Question: I'm completely new to ARIA, so please be gentle if this is a stupid question. Is it proper to give a container div the role of "main" if it contains a sidebar? If I have a nav element floated inside my container div, will adding an ARIA role of "main" to the container div confuse screen readers or is this ok?

Here is an example of the HTML to explain further.
'''
<div id="container" role ="main">
<h1>Content Here</h1>
<nav id="sidebar">
<ul>
<li><a href="foo.com">Foo Item 1</a></li>
<li><a href="foo.com">Foo Item 2</a></li>
<li><a href="foo.com">Foo Item 3</a></li>
</ul>
</nav>
<p>More content</p>
</div>
'''
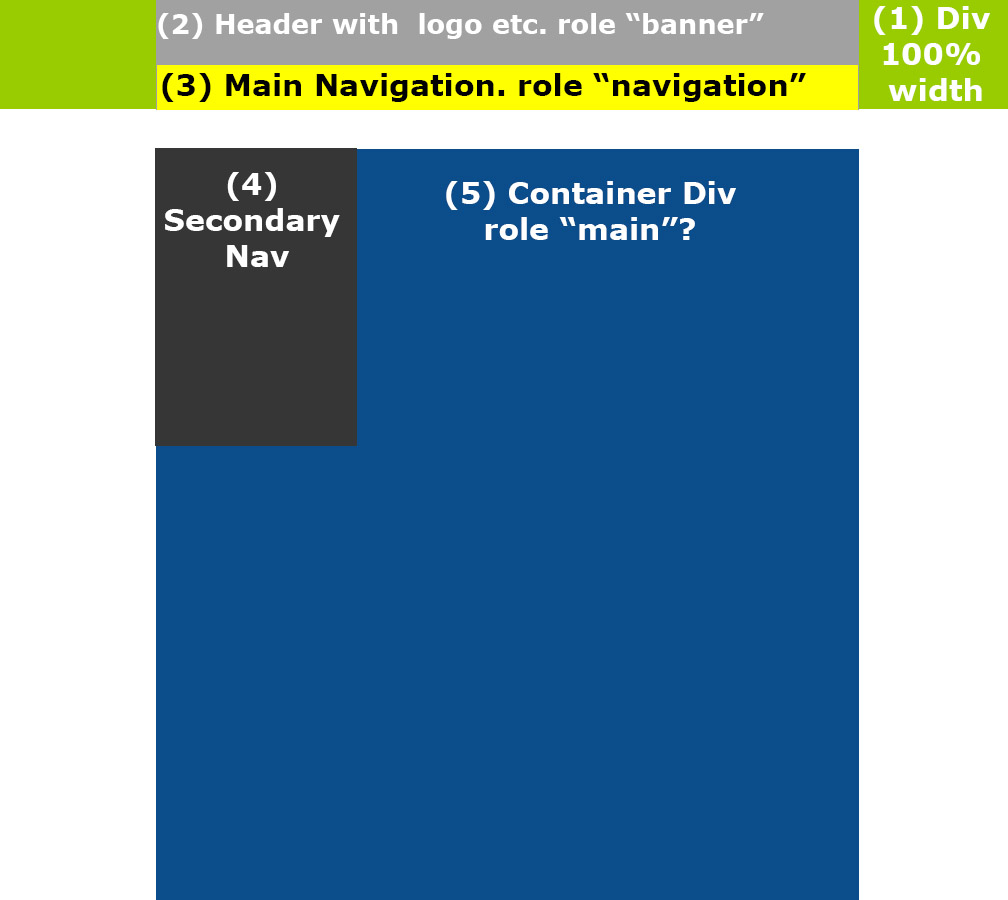
Answer: I provided a link to a question that was just asked, <URL> most of it.
Since you are using HTML5, you automatically use HTML 5.1, which has the '<main>' tag. Which can replace '<div role="main">' due to the fact that some HTML5 tags have certain WAI-ARIA attributes by default.
Proper HTML tagging of
'''
<div id="container" role ="main">
<h1>Content Here</h1>
<nav id="sidebar">
<ul>
<li><a href="foo.com">Foo Item 1</a></li>
<li><a href="foo.com">Foo Item 2</a></li>
<li><a href="foo.com">Foo Item 3</a></li>
</ul>
</nav>
<p>More content</p>
</div>
'''
would be
'''
<main>
<nav role="navigation">
<ul>
<li><a href="foo.com">Foo Item 1</a></li
<li><a href="foo.com">Foo Item 2</a></li>
<li><a href="foo.com">Foo Item 3</a></li>
</ul>
</nav>
<section>
<h1>Content</h1>
<p>....</p>
</section>
</main>
'''
Or pop the navigation outside, wrap it in a '<div role=complementary>'. Take a look at this <URL>
Chris said
> Navigation skip links(the alternative) are usually clunky, and either wreck the visual of the page, or create weird keyboard navigation with links that are hidden unless they have focus. If your sidebar is short, and/or contributes to the content of the page, sy by providing an outline of other in page content, I would suggest that it is acceptable.
Skip links and navigation "menus" are two different things. Yes if you have only a short navigation or things that get focus (links, form controls, stuff with 'tabindex='1'') before getting to the main content, you could probably get away with no skip links. While WAI-ARIA is supported by a good portion of assistive technology, it is not exposed to every user. So people getting to your main content with a screen reader can use either the Landmark navigation or another method to get there, people who don't use the mouse (physical disabilities) still have to press numerous times. Skip links should either be visible always or become visible as they gain focus.
<URL>
Technically at this point we are talking semantics, and that convo could go no where. The true difference is small, and won't break anything unless you are super hardcore about stuff. Having element 4 (which should be an '<aside>') inside the '<main>' means this content is specifically for the main topic of the page. Outside, means the element is for the site as a whole.
Could somebody mis-interpret it? Maybe, but if you are using good language, this shouldn't be a big issue.
If I put it outside, could people miss it copletely? Sure, but this is possible in any design though. You could pop on a WAI-ARIA role 'navigation'/'complementary' to catch people browsing that way. Using headings is another.